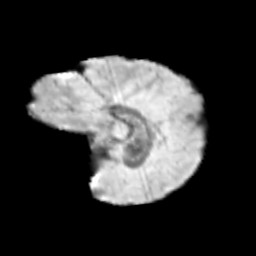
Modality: T2w
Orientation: sagittal
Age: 9
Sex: female
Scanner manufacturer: siemens
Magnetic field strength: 3 T
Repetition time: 3.8 s
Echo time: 0.07 s